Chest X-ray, PA view. Patient: 37 years old, sex F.
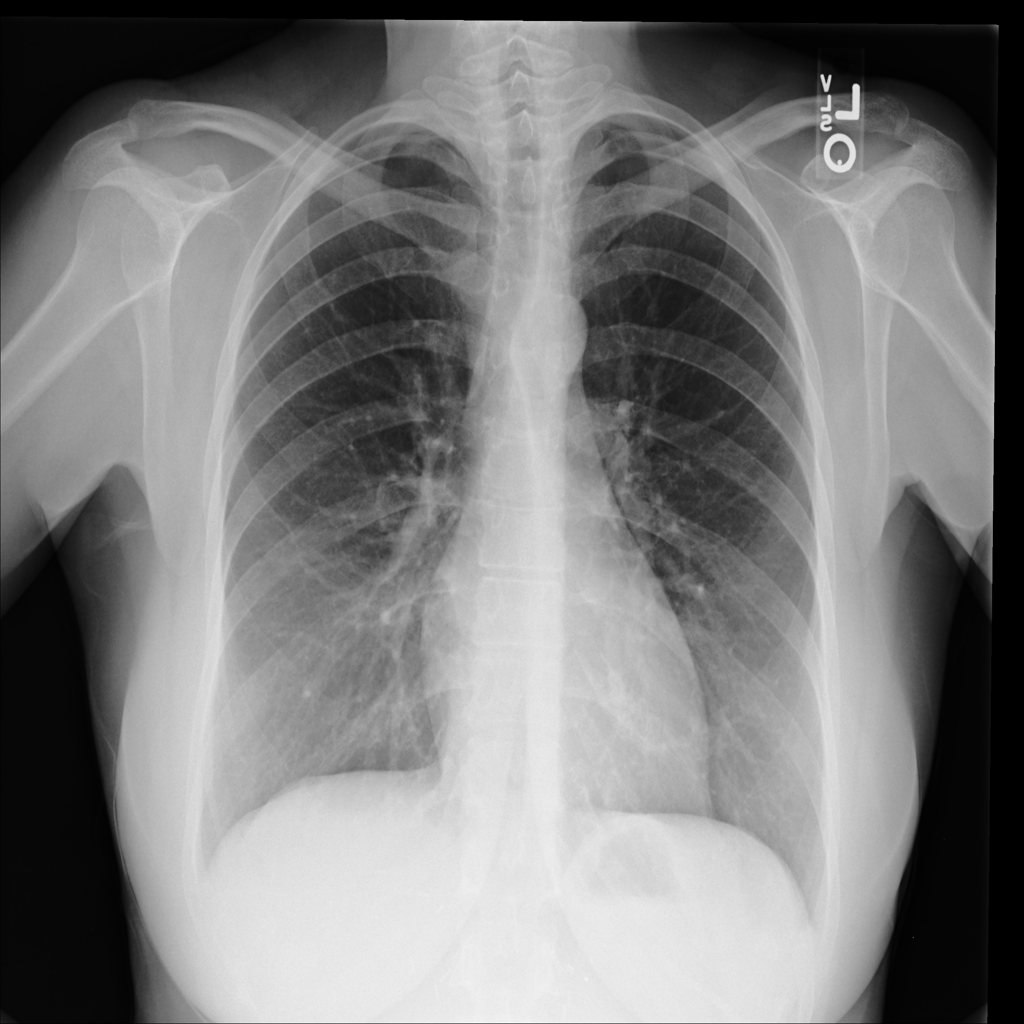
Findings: No Finding